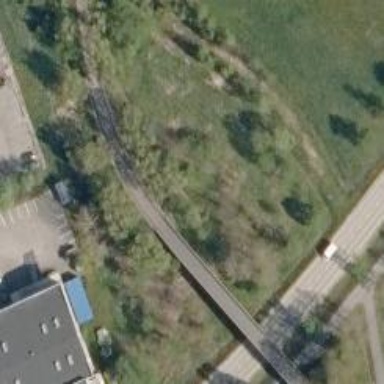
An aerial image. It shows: Bridge over asphalt cycleway designed for Nordic skiing. The skiing track is groomed for classic and skating techniques.